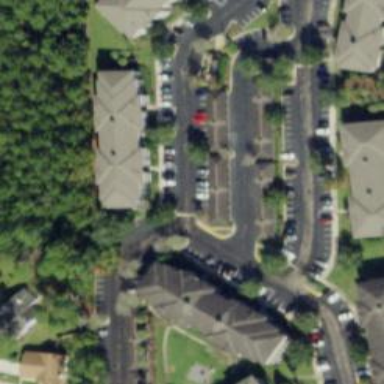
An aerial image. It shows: Living street.